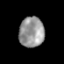
Tissue: prostate
Cell type: Fibroblasts
Senescence score: 0.7325
Nuclear area (px): 744
Mean DAPI intensity: 151.226